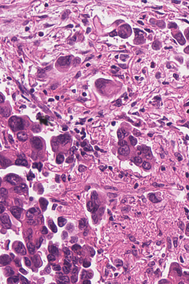
Tumor epithelial tissue: yes
Tumor-associated stroma tissue: yes
Normal tissue: no